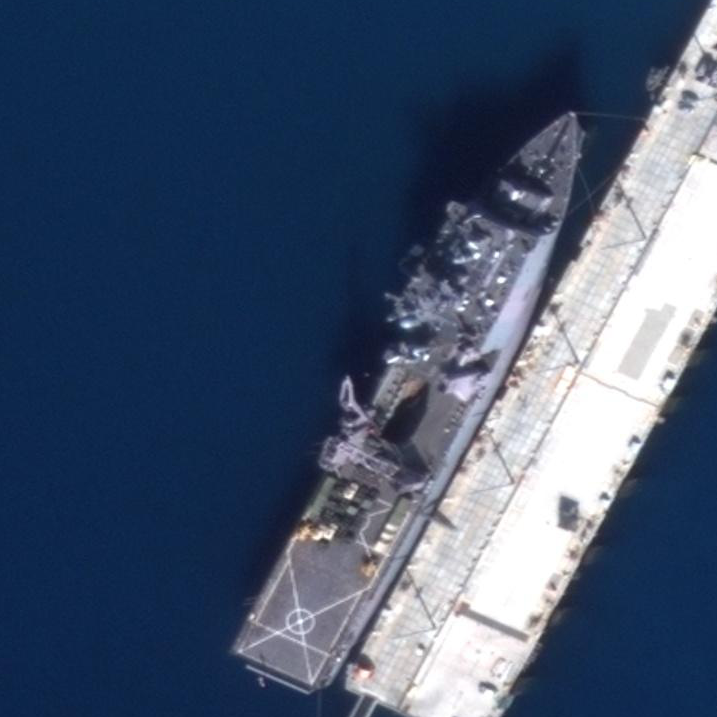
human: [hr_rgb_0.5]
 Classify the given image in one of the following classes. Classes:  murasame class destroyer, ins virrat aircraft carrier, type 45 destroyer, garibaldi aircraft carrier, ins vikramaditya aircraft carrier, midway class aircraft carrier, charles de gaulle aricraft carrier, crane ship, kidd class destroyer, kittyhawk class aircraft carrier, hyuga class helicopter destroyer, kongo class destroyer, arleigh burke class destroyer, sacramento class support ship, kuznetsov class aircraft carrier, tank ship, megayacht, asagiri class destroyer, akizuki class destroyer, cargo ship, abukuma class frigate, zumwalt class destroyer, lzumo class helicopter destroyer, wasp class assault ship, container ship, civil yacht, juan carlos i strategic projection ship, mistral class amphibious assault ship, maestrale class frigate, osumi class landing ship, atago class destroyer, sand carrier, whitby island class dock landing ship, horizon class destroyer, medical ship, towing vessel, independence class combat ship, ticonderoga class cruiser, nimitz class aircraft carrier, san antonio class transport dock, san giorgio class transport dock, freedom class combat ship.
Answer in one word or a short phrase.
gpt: Whitby Island class dock landing ship